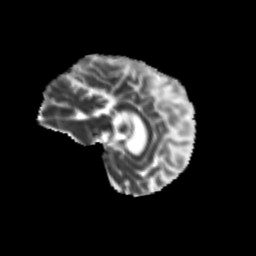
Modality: MD
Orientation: sagittal
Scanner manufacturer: siemens
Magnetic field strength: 3 T
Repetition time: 9.2 s
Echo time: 0.084 s